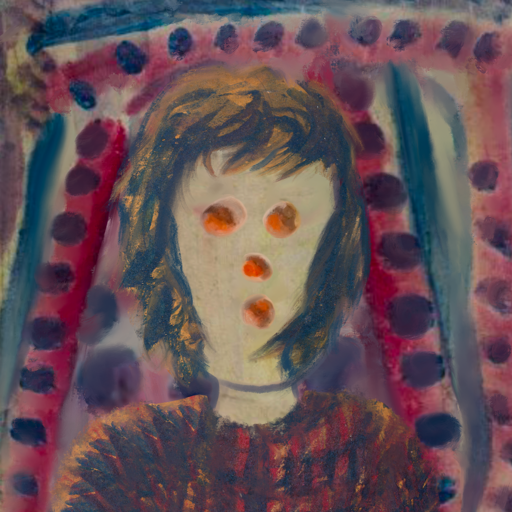
Background: HillGirl, Head And Neck Front: Hill_Girl, Face Front: Rupkatha, Bust: In_The_Sun, Hair Front: InTheSun, Head Accessory: Blank, Second Necklace: Blank, Necklace: Blank, Baby: Blank